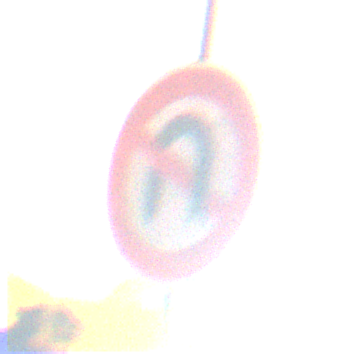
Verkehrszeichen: VerbotWenden
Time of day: Night
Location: Outdoor (Suburban)
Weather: Clear
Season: NotSpecified
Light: Artificial